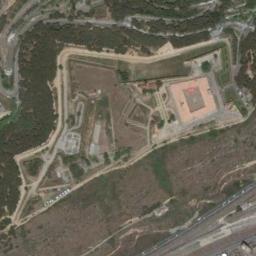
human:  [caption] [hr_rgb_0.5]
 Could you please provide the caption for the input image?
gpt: The palace is on the grass next to some trees .

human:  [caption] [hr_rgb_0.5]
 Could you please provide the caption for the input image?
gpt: There are some trees near the palace .

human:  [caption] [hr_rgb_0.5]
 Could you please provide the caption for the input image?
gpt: There is a wide road next to the palace .

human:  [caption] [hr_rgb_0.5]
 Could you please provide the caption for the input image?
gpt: The palace has long walls and a square palace and a grove of trees is next to the palace .

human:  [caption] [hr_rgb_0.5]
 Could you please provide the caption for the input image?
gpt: There are many green trees beside the palace .